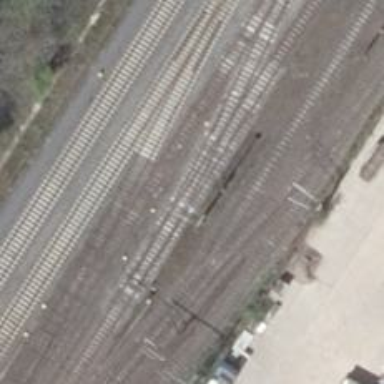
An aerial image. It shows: Railway switch.